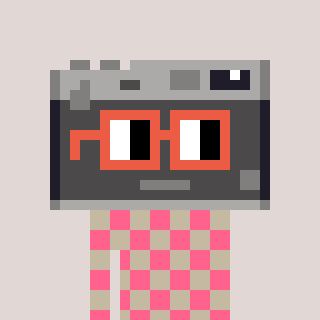
a pixel art character with square orange glasses, a camera-shaped head and a bege-colored body on a warm background